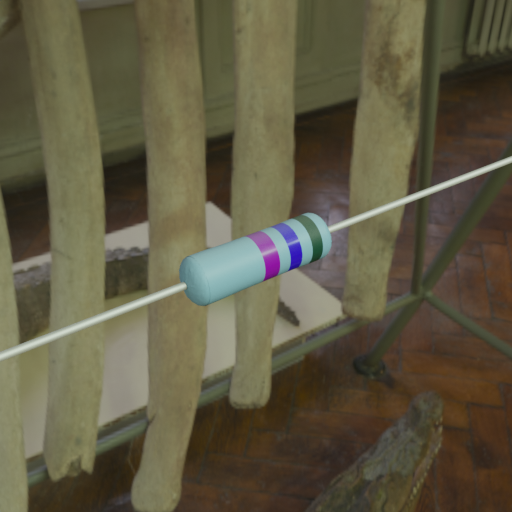
Resistor colour bands (in order): violet, blue, black